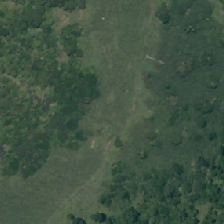
Land cover: low_producing_grassland